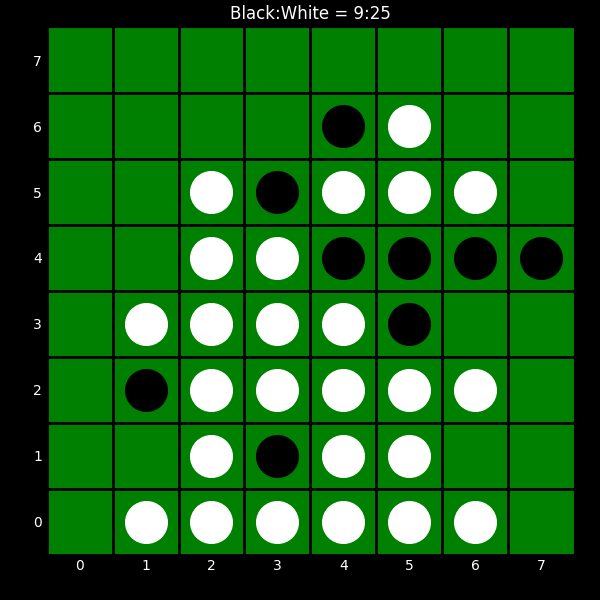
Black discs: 9
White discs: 25